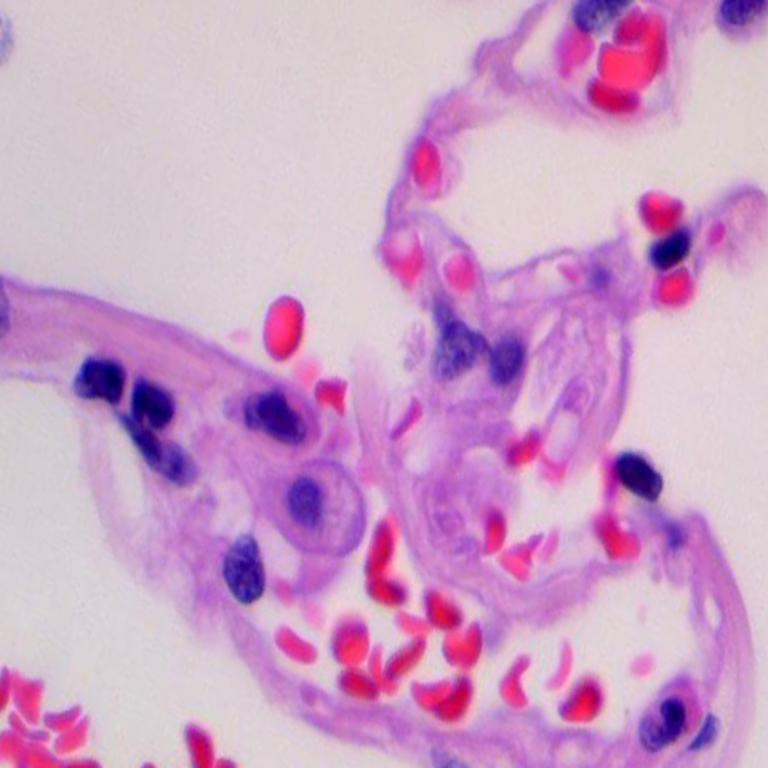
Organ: lung
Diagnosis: benign